Question: Is it possible to pull elements from their containers, while keeping them aligned with the main grid?
In the image bellow, I have a representation of what im trying to achieve. Lets say all my text, including the smaller details in the first column, are on a container which spans columns 2 and 3. Then, I want the smaller text to pull from that container one column to the left, effectively moving to column 1, while keeping alignment with the lead copy.
The red boxes are the main grid, the blue would be inner container elements.
Is this possible with Singularity?

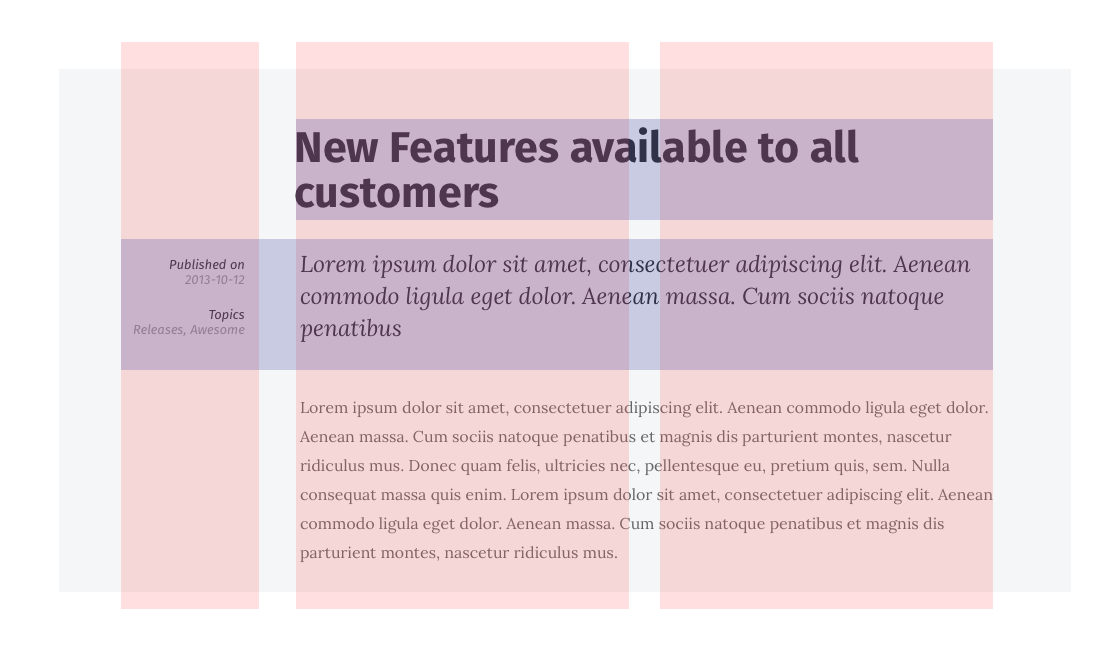
Answer: This is entirely possible with Singularity!
To pull the element out of its container just use a negative margin. But proper width and margin sizes require some tricky math:
'''
<div id=container>
<div id=a>a</div>
<div id=b>b</div>
<div id=c>c</div>
</div>
'''
'''
$grids: 1 2 2
$gutters: .25
#container
+grid-span(2,2)
#b
$coefficient: (1 + 2 + 2) / (2 + 2)
$width: column-span(1, 1) * $coefficient
$gutter: gutter-span() * $coefficient
width: $width
margin-left: 0 - $width - $gutter
float: left
clear: both
+layout(2 2)
#a, #c
+grid-span(2, 1)
'''
Result:

Demo: <URL>
Note that the width and position of the pulled column do not match the grid perfectly. This might be due to rounding errors in browsers, or my math might be wrong.